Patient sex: F
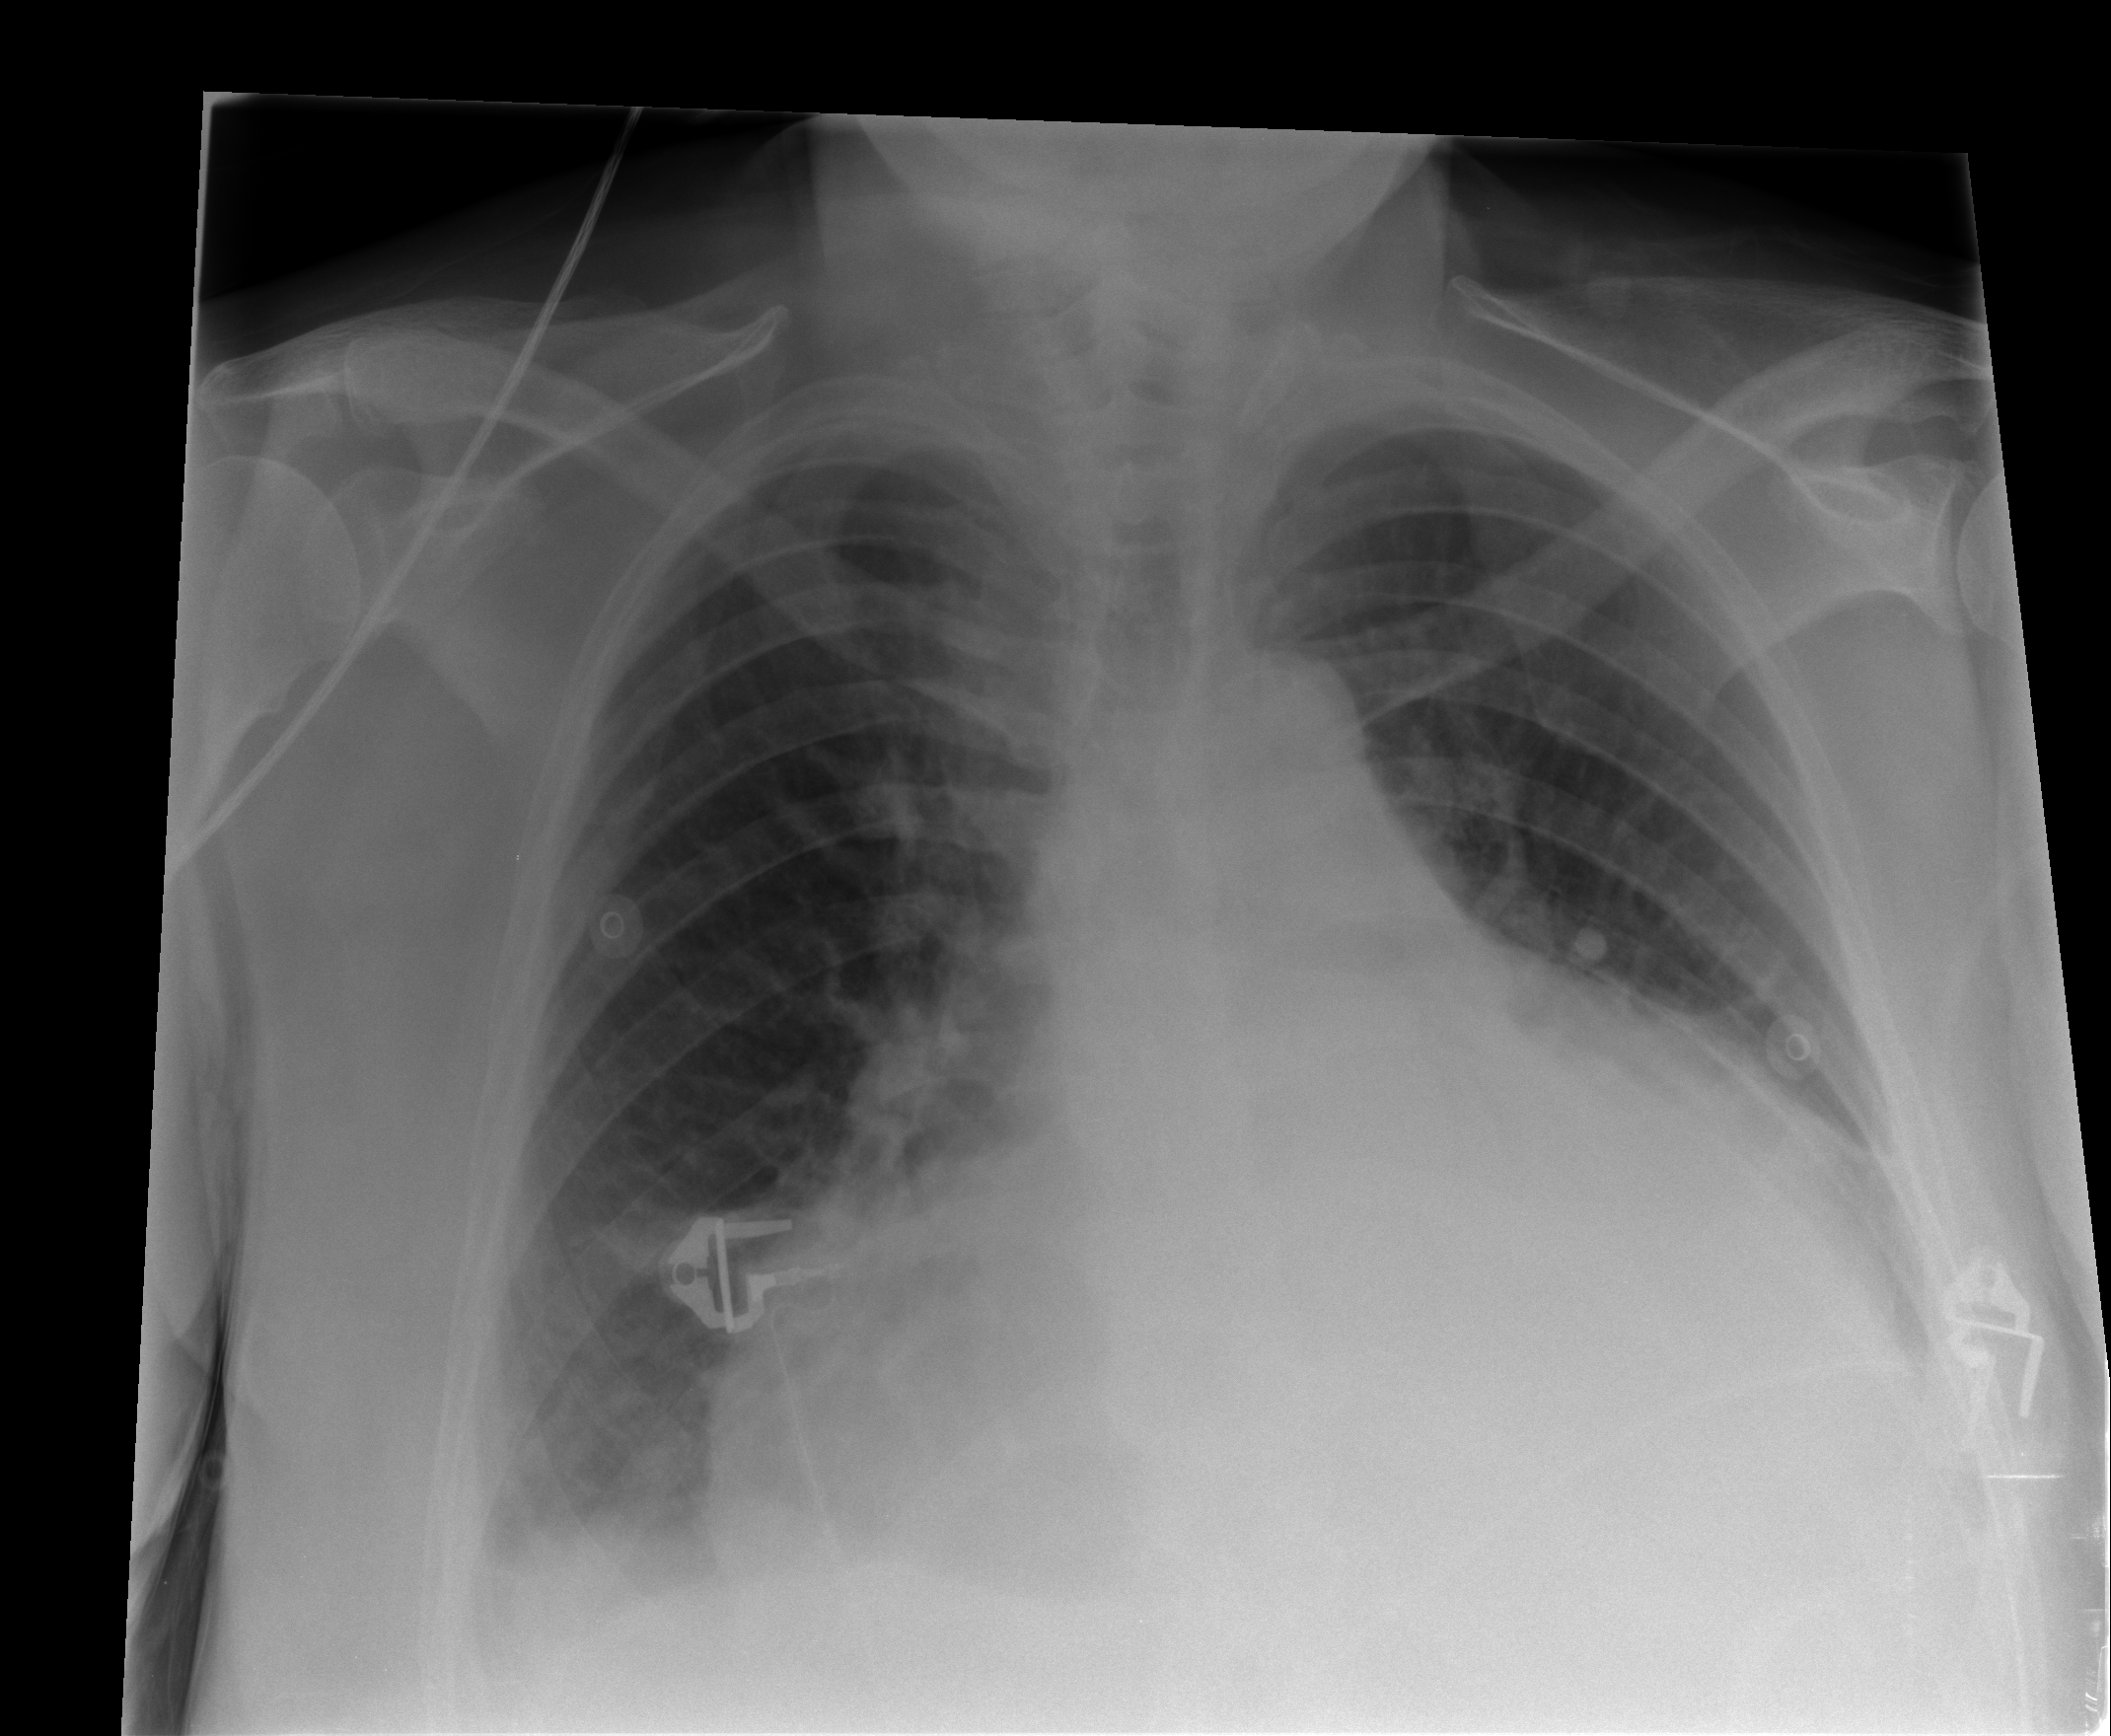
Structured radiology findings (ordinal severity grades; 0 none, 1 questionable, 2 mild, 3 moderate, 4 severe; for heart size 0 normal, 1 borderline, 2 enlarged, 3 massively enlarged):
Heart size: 3
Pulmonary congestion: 2
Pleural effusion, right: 1
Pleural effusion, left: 3
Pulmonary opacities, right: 2
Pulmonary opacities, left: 0
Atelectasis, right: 2
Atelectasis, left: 3